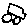
Label: car